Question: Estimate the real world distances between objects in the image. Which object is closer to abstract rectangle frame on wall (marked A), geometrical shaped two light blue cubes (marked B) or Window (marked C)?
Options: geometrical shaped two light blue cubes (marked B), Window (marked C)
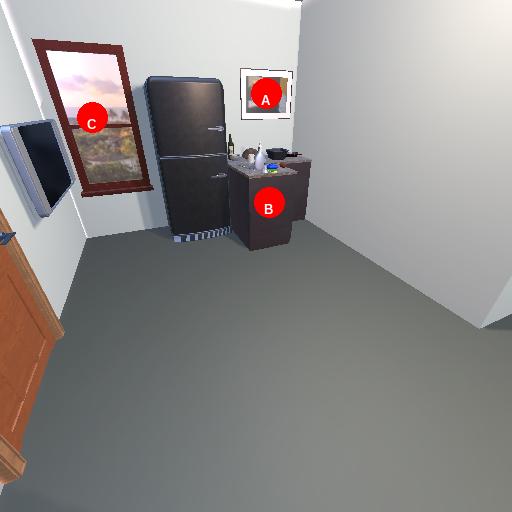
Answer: geometrical shaped two light blue cubes (marked B)